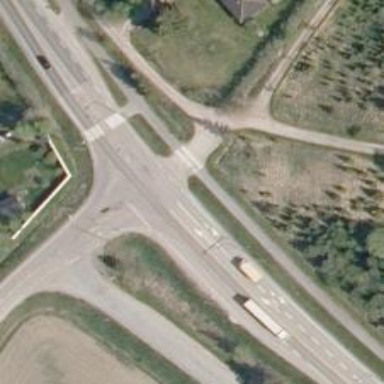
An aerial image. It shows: Asphalt cycleway.